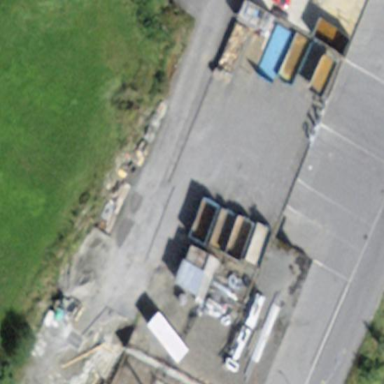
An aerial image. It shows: Industrial building.